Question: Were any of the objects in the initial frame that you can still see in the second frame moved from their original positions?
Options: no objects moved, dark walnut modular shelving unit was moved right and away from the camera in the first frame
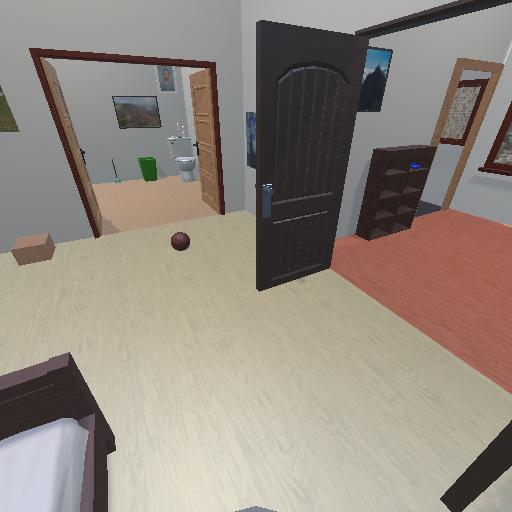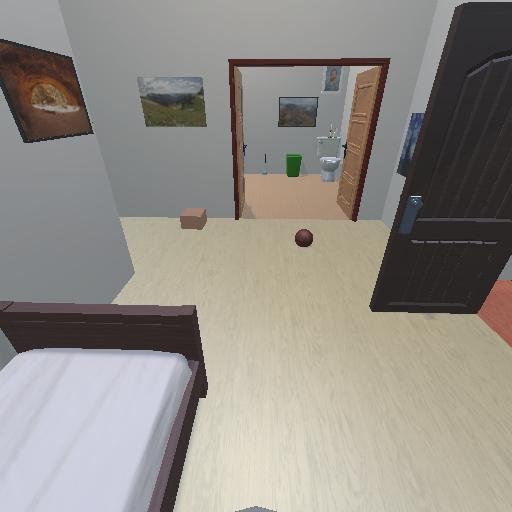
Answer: no objects moved